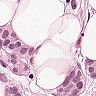
Metastatic tissue present: yes